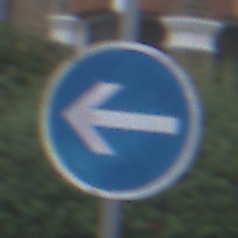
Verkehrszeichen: VorgeschriebeneFahrtrichtungHierLinks
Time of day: MorningAfternoon
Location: Outdoor (Urban)
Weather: Overcast
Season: NotSpecified
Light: Natural